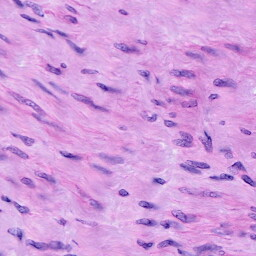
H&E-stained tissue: Cervix